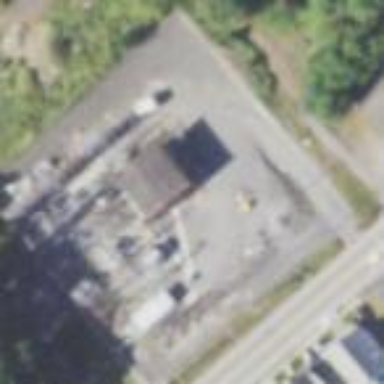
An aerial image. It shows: Power substation.